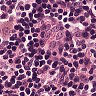
Metastatic tissue present: no